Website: macys
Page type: billing-address
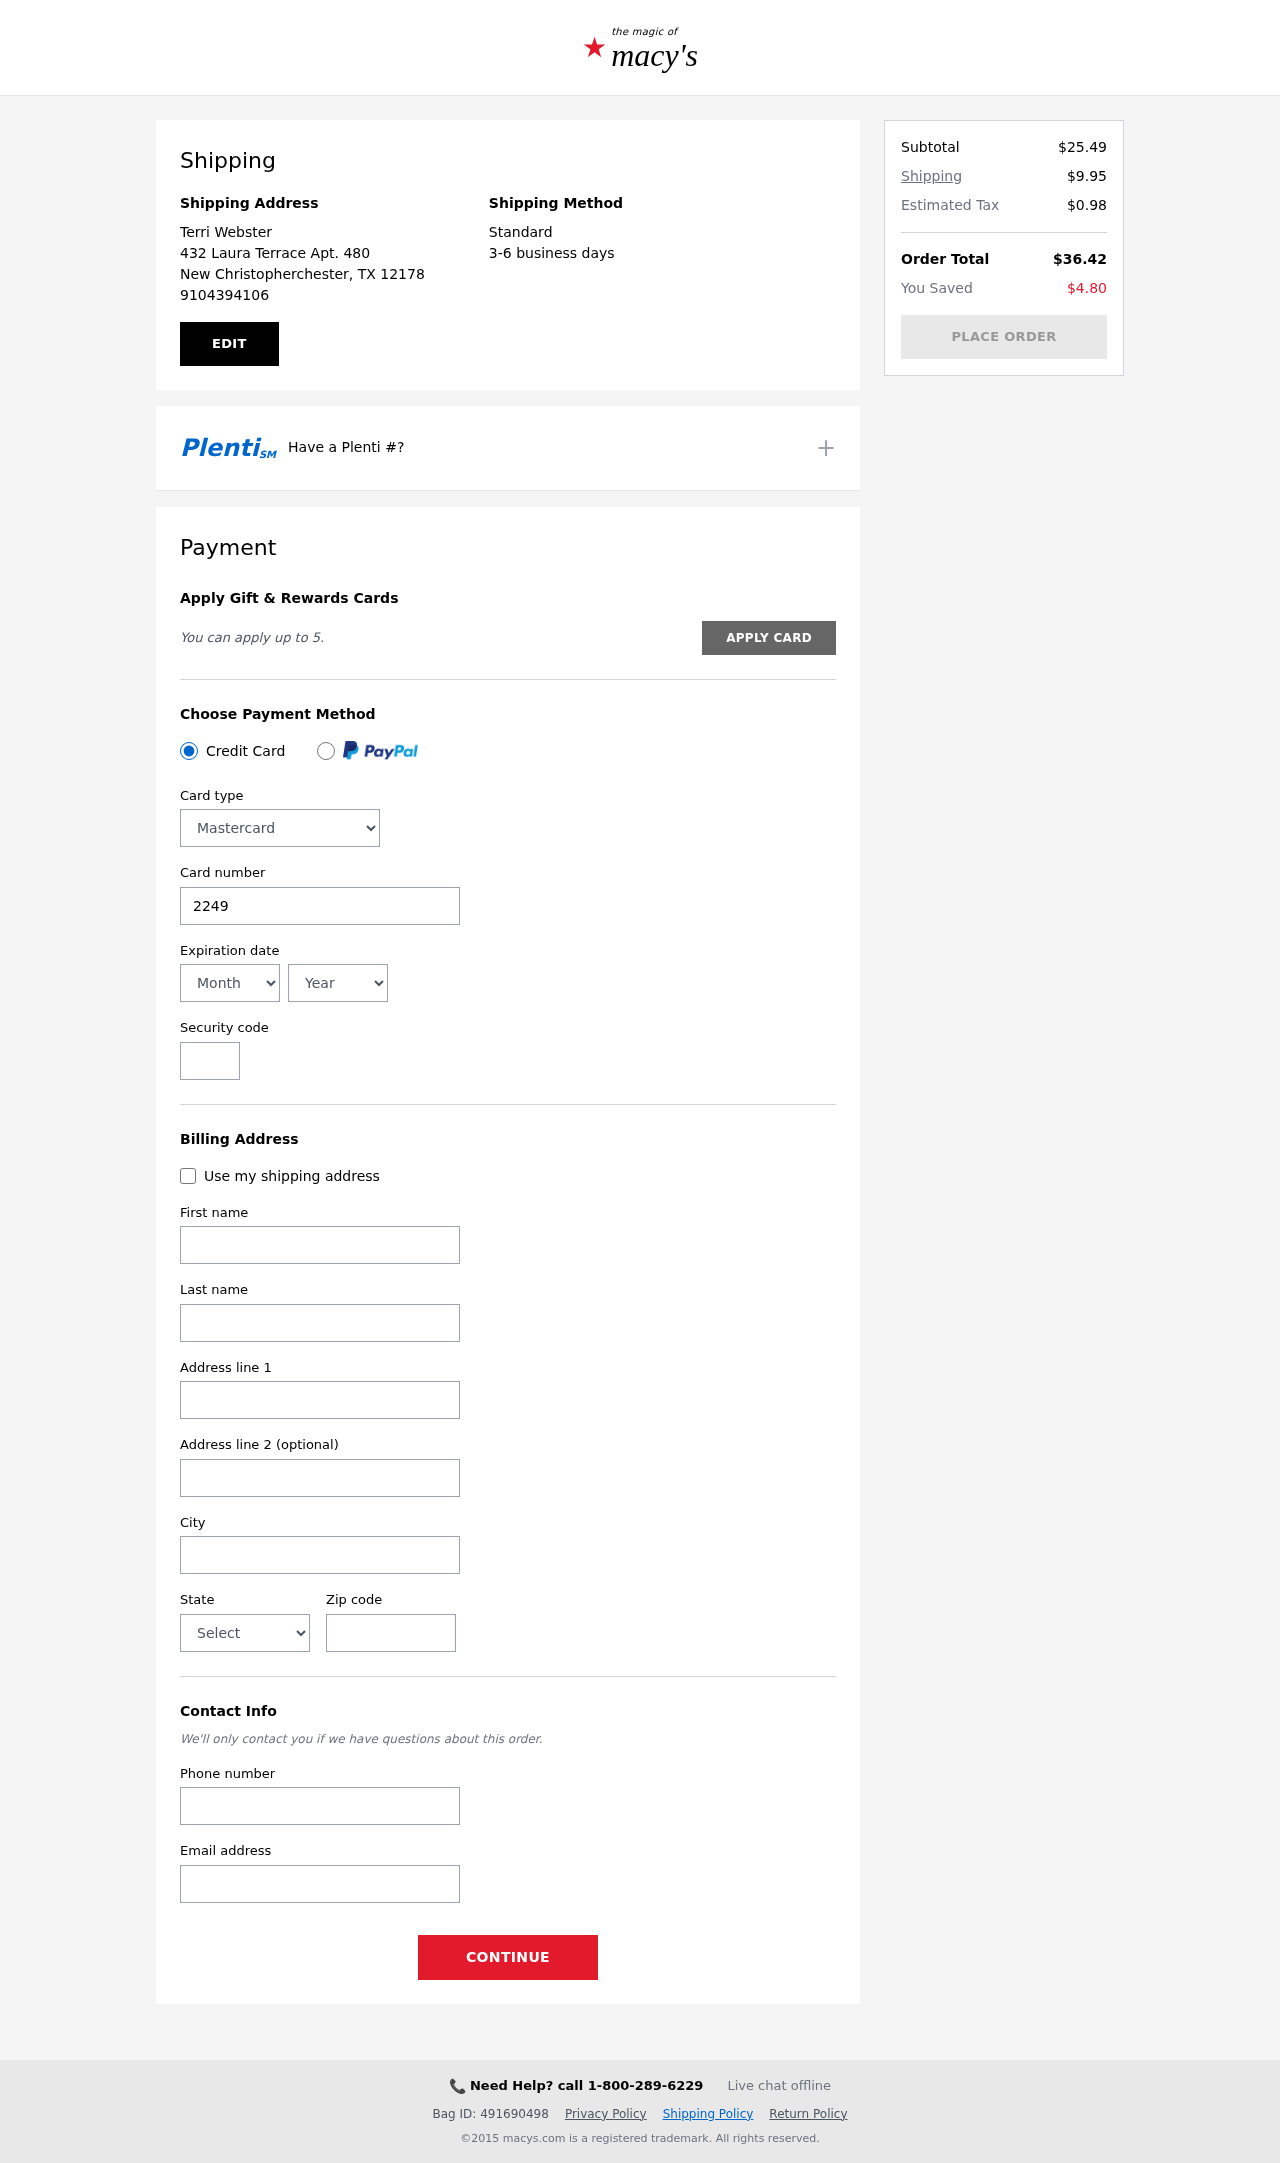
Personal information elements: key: PII_CARD_CVV
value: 037
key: PII_CARD_EXPIRY_MONTH
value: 09
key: PII_CARD_EXPIRY_YEAR
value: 28
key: PII_CARD_NUMBER
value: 2249 2600 4394 8089
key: PII_CARD_TYPE
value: Mastercard
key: PII_CITY
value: New Christopherchester
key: PII_CITY_STATE_ZIP
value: New Christopherchester, TX 12178
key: PII_EMAIL
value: terri_webster@hotmail.com
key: PII_FIRSTNAME
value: Terri
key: PII_FULLNAME
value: Terri Webster
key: PII_LASTNAME
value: Webster
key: PII_PHONE
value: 9104394106
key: PII_POSTCODE
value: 12178
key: PII_STATE
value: Texas
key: PII_STREET
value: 432 Laura Terrace Apt. 480
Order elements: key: ORDER_SUBTOTAL
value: $25.49
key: ORDER_SHIPPING_COST
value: $9.95
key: ORDER_TAX
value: $0.98
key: ORDER_TOTAL
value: $36.42
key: ORDER_SAVINGS
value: $4.80